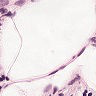
Metastatic tissue present: no